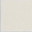
Piece: xx